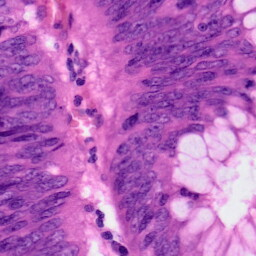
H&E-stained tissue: Colon